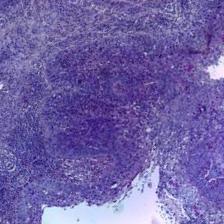
Diagnosis: OSCC